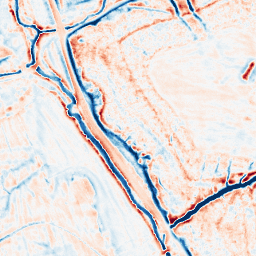
Category: edge_preserving
Decomposition family: bilateral
Decomposition parameters: d: 15
sigma_color: 25
sigma_space: 100
Upsampling method: sinc_hamming
Upsampling parameters: scale: 8
kernel_size: 16
Upsampling scale: 8